Question: I have been testing different features of Objective -C and reached topic which deals with memory management. Apparently upon reading few documents it seems memory management is a very strict in order to build well functioned application.
Now as per my understanding, When we allocate a memory an object's 'retainCount' will become . However Something I wrote for learning purposes and it is giving me abnormal 'retainCount'
It might be abnormal number for me, But people who's knows under the hood, Could you please explain how did I get this 'retainCount' and what will be the best way to release it.
Code which has abnormal retainCount,
Object name is : '...(UISlider *) greenSender...'
'''
-(IBAction) changeGreen:(UISlider *)greenSender{
showHere.textColor = [UIColor colorWithRed:red.value green:greenSender.value blue:blue.value alpha:1.0];
NSLog(@"retainCount %d",[greenSender retainCount]);
}
'''
Has 'reatainCount', just after executing my code.

A short explanation will give me a hint, And external reading resources would be appreciated.
Thanks
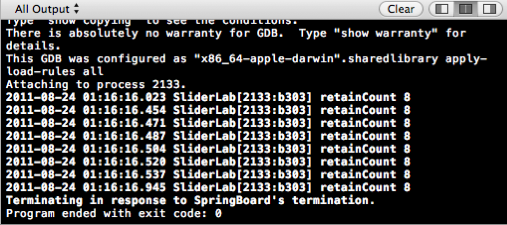
Answer: . They should only be used as a debugging tool. The reason is that if an object gets 'retain'ed and 'autorelease'd, its retain count has not changed, but its retain count has increased by one. It will be 'release'd at some point in the future when the autorelease pool drains. Therefore, you cannot rely on the retain count for knowing whether the object has been managed properly or not.
A large retain count such as 8 may indicate a programming bug (such as retaining it too many times), but it could also just be a sign that it has been 'retain'ed and 'autorelease'd a large number of times, which, although curious, could be perfectly valid.